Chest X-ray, AP view. Patient: 47 years old, sex F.
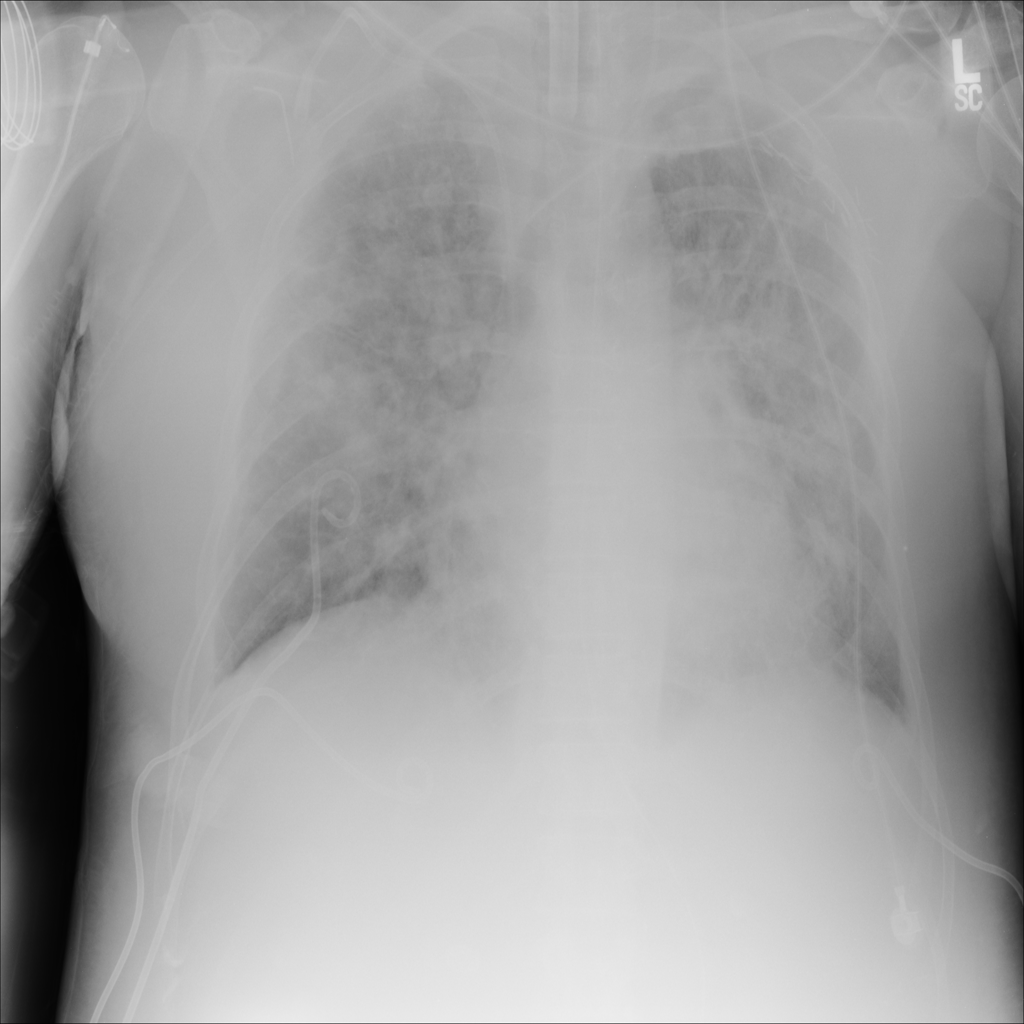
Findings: Consolidation